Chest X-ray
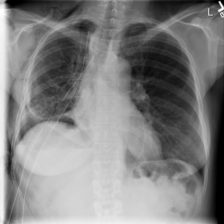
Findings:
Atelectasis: negative
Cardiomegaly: negative
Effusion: negative
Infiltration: negative
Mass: negative
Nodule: negative
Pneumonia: negative
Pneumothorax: positive
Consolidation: negative
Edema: negative
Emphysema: negative
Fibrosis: negative
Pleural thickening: negative
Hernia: negative